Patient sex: M
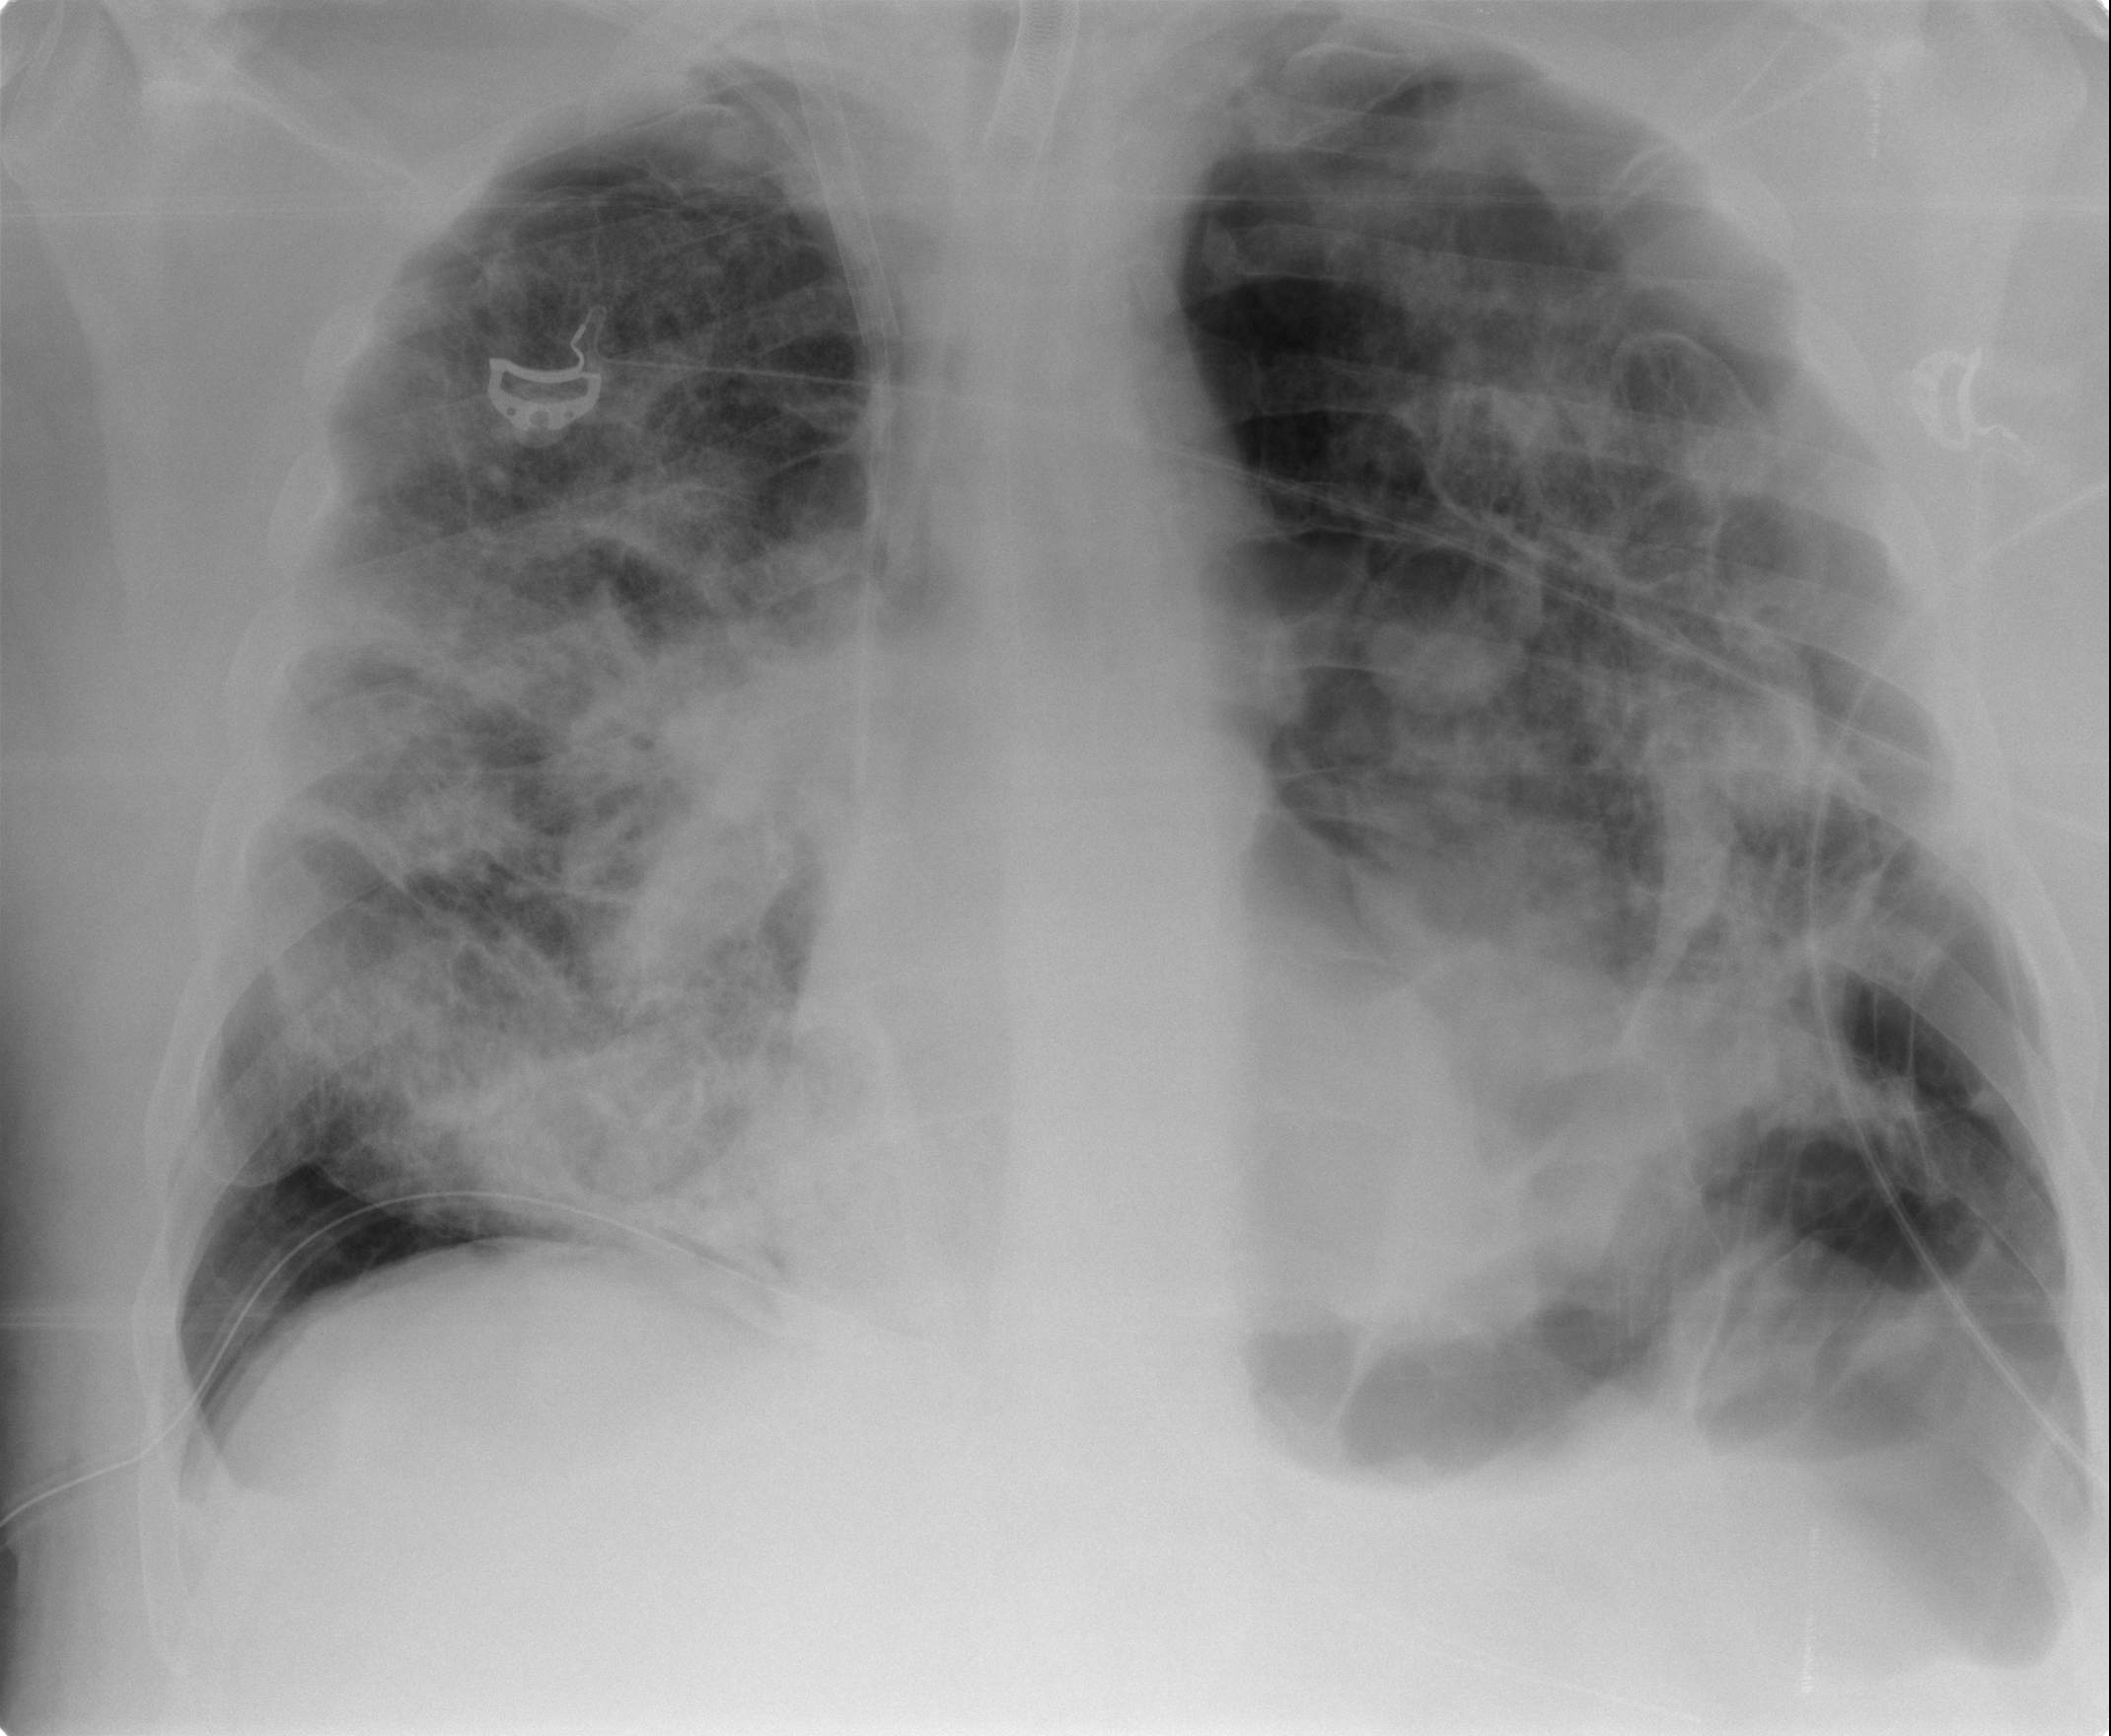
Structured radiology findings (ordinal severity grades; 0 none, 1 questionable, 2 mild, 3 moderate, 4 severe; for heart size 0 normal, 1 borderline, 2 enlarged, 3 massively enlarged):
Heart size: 0
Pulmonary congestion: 0
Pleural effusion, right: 0
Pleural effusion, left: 0
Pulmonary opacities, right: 4
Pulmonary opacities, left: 4
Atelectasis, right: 3
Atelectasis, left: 3